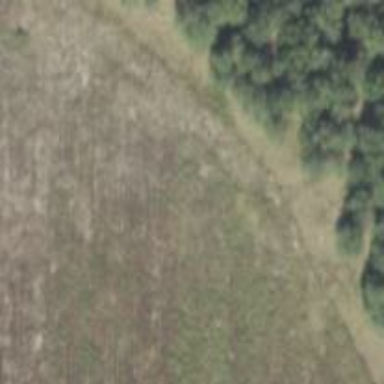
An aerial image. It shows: Woodland with needle-leaved trees.